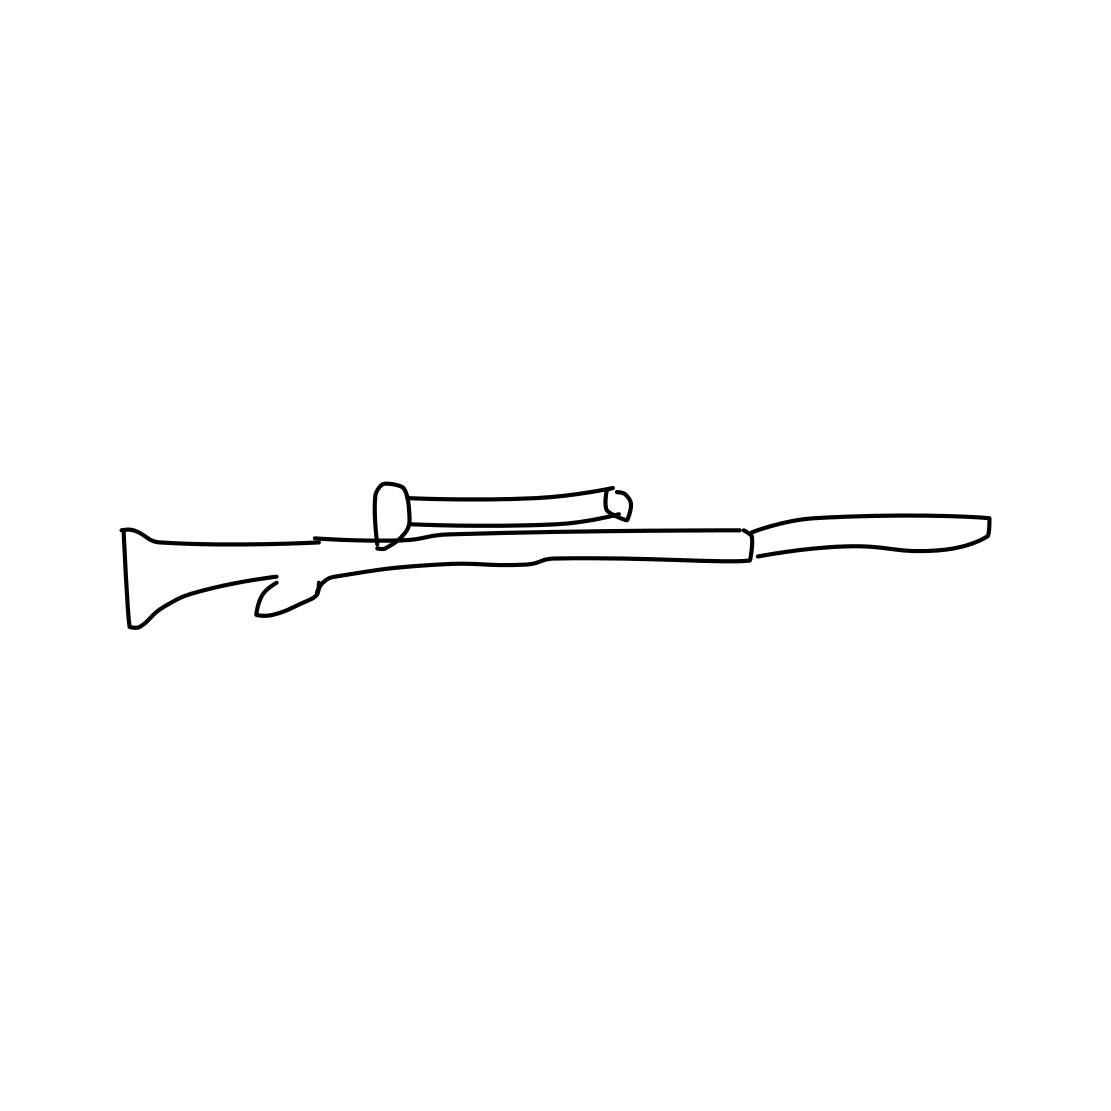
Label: rifle